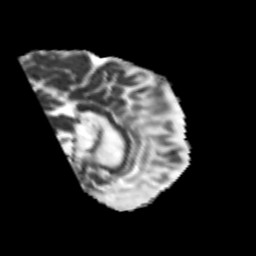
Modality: MD
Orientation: sagittal
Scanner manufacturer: siemens
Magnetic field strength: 3 T
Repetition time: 6.8 s
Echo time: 0.093 s